Interaction volume radius: 5 \u00c5
Interaction volume height: 15 \u00c5
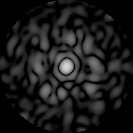
Disorder parameter: 0.7704